Question: I finished the OpengGL program that I am asked to do but stuck in a simple issue and that is one of the windows is simply showing white screen. Based on quick search in StackOverFlow I found others (<URL> had the same issue but the answers didn't work for me.
Any help would be great.
Screenshot:

My main function:
'''
int main(int argc, char** argv)
{
glutInit(&argc, argv);
glutInitDisplayMode(GLUT_DOUBLE | GLUT_RGB | GLUT_DEPTH);
glutInitWindowSize(500, 500);
glutInitWindowPosition(0, 0);
window[0] = glutCreateWindow("First");
init();
glutDisplayFunc(display);
glutReshapeFunc(reshape);
glutIdleFunc(anim);
glutMouseFunc(mouse);
glutKeyboardFunc(keyboard);
glutSpecialFunc(specialkey);
glutInitWindowSize(500, 500);
glutInitWindowPosition(600, 10);
window[1] = glutCreateWindow("Second");
init();
glutDisplayFunc(display);
glutReshapeFunc(reshape);
glutIdleFunc(anim);
glutMouseFunc(mouse);
glutKeyboardFunc(keyboard);
glutSpecialFunc(specialkey);
glutMainLoop();
return 0;
}
'''
Complete source code:
'''
#include <GL/glut.h>
#include <stdlib.h>
#include <Windows.h>
#include <math.h>
#define PI 3.<PHONE>
static GLfloat lpos[] = { 0.0, 5.0, 4.0, 1.0 };
static GLfloat black[] = { 0.0, 0.0, 0.0, 1.0 };
static GLfloat white[] = { 1.0, 1.0, 1.0, 1.0 };
static GLfloat red[] = { 1.0, 0.0, 0.0, 1.0 };
static GLfloat green[] = { 0.0, 1.0, 0.0, 1.0 };
static GLfloat blue[] = { 0.0, 0.0, 1.0, 1.0 };
static GLfloat yellow[] = { 1.0, 1.0, 0.0, 1.0 };
static GLfloat magenta[] = { 1.0, 0.0, 1.0, 1.0 };
static GLfloat cyan[] = { 0.0, 1.0, 1.0, 1.0 };
static GLfloat lightgreen[] = { 0.5, 1.0, 0.5, 1.0 };
static float alpha = 0.0;
static float beta = PI / 6.0;
static float zoom = 25.0;
static bool lightSource = true;
float numberOfTriangles = 1;
static GLdouble cpos[3];
static double fenceHeight = -0.5;
static int angle = 0;
static int angle__IN_RANGE = 0.0;
static double radian__IN_RANGE = 0.0;
static int arrayOfAnglesInRange[181];
static int id = 0;
static int speed = 0;
static int signal = 1;
static GLint window[2];
void init(void)
{
glClearColor(0.0, 0.0, 0.0, 0.0);
glEnable(GL_DEPTH_TEST);
glShadeModel(GL_SMOOTH);
/* since back "face" appears in wireframe mode */
glPolygonMode(GL_FRONT_AND_BACK, GL_FILL);
glLightModeli(GL_LIGHT_MODEL_TWO_SIDE, GL_TRUE);
glEnable(GL_LIGHTING);
glEnable(GL_LIGHT0);
}
void writemessage()
{
}
void processAngle(){
angle__IN_RANGE = arrayOfAnglesInRange[abs(angle) % 181];
}
void setRadian_IN_RANGE(){
radian__IN_RANGE = ((float)angle__IN_RANGE / 180) * PI;
}
void fillArray(){
int j = -45;
for (int i = 0; i < 181; i++)
{
if (i < 90)
arrayOfAnglesInRange[i] = j++;
else
arrayOfAnglesInRange[i] = j--;
}
//for (int i = 0; i < 182; i++)
//{
// printf("%d
", arrayOfAnglesInRange[i]);
//}
}
void keepTrackOfID(){
int tempAngle = angle;
//if (id % 4 == 0)
// angle += 0;
//else if (id % 4 == 1)
// angle += 60;
//else if (id % 4 == 2)
// angle += 120;
//else if (id % 4 == 3)
// angle += 180;
//if (id % 4 == 0)
// angle += 0;
//else if (id % 4 == 1)
// angle += 45;
//else if (id % 4 == 2)
// angle += 90;
//else if (id % 4 == 3)
//angle += 135;
if (id % 4 == 0)
angle += 0;
else if (id % 4 == 1)
angle += 30;
else if (id % 4 == 2)
angle += 60;
else if (id % 4 == 3)
angle += 90;
processAngle();
setRadian_IN_RANGE();
angle = tempAngle;
}
void reshape(int w, int h)
{
glViewport(0, 0, (GLsizei)w, (GLsizei)h);
glMatrixMode(GL_PROJECTION);
glLoadIdentity();
gluPerspective(45.0, (GLfloat)w / (GLfloat)h, 0.01, 50.0);
glMatrixMode(GL_MODELVIEW);
}
void DrawSticksArroundYard(){
glMaterialfv(GL_FRONT, GL_AMBIENT_AND_DIFFUSE, red);
glMaterialfv(GL_BACK, GL_AMBIENT_AND_DIFFUSE, black);
GLUquadricObj *quadObj;
// Right-Line
glPushMatrix();
glTranslatef(6.8, 1.0 + fenceHeight, -7.0);
quadObj = gluNewQuadric();
gluCylinder(quadObj, 0.1, 0.1, 14.0, 10, 10);
glPopMatrix();
// Left-Line
glPushMatrix();
glTranslatef(-6.8, 1.0 + fenceHeight, -7.0);
quadObj = gluNewQuadric();
gluCylinder(quadObj, 0.1, 0.1, 14.0, 10, 10);
glPopMatrix();
// Back-Line
glPushMatrix();
glTranslatef(-6.8, 1.0 + fenceHeight, -7.0);
glRotatef(90, 0, 1, 0);
quadObj = gluNewQuadric();
gluCylinder(quadObj, 0.1, 0.1, 13.7, 10, 10);
glRotatef(-90, 0, 1, 0);
glPopMatrix();
// Front-Line
glPushMatrix();
glTranslatef(6.8, 1.0 + fenceHeight, 7.0);
glRotatef(-90, 0, 1, 0);
quadObj = gluNewQuadric();
gluCylinder(quadObj, 0.1, 0.1, 13.7, 10, 10);
glRotatef(90, 0, 1, 0);
glPopMatrix();
// Pin-Front-Right
glPushMatrix();
glTranslatef(6.8, 0, 7.0);
glRotatef(-90, 1, 0, 0);
quadObj = gluNewQuadric();
gluCylinder(quadObj, 0.2, 0.1, 1.3 + fenceHeight, 10, 10);
glRotatef(90, 1, 0, 0);
glPopMatrix();
// Pin-Front-Left
glPushMatrix();
glTranslatef(-6.8, 0, 7.0);
glRotatef(-90, 1, 0, 0);
quadObj = gluNewQuadric();
gluCylinder(quadObj, 0.2, 0.1, 1.3 + fenceHeight, 10, 10);
glRotatef(90, 1, 0, 0);
glPopMatrix();
// Pin-Back-Left
glPushMatrix();
glTranslatef(-6.8, 0, -7.0);
glRotatef(-90, 1, 0, 0);
quadObj = gluNewQuadric();
gluCylinder(quadObj, 0.2, 0.1, 1.3 + fenceHeight, 10, 10);
glRotatef(90, 1, 0, 0);
glPopMatrix();
// Pin-Back-Right
glPushMatrix();
glTranslatef(6.8, 0, -7.0);
glRotatef(-90, 1, 0, 0);
quadObj = gluNewQuadric();
gluCylinder(quadObj, 0.2, 0.1, 1.3 + fenceHeight, 10, 10);
glRotatef(90, 1, 0, 0);
glPopMatrix();
// Pin-Back-Center
glPushMatrix();
glTranslatef(0, 0, -7.0);
glRotatef(-90, 1, 0, 0);
quadObj = gluNewQuadric();
gluCylinder(quadObj, 0.2, 0.1, 1.3 + fenceHeight, 10, 10);
glRotatef(90, 1, 0, 0);
glPopMatrix();
// Pin-Front-Center
glPushMatrix();
glTranslatef(0, 0, 7.0);
glRotatef(-90, 1, 0, 0);
quadObj = gluNewQuadric();
gluCylinder(quadObj, 0.2, 0.1, 1.3 + fenceHeight, 10, 10);
glRotatef(90, 1, 0, 0);
glPopMatrix();
// Pin-Right-Center
glPushMatrix();
glTranslatef(6.8, 0, 0);
glRotatef(-90, 1, 0, 0);
quadObj = gluNewQuadric();
gluCylinder(quadObj, 0.2, 0.1, 1.3 + fenceHeight, 10, 10);
glRotatef(90, 1, 0, 0);
glPopMatrix();
// Pin-Left-Center
glPushMatrix();
glTranslatef(-6.8, 0, 0);
glRotatef(-90, 1, 0, 0);
quadObj = gluNewQuadric();
gluCylinder(quadObj, 0.2, 0.1, 1.3 + fenceHeight, 10, 10);
glRotatef(90, 1, 0, 0);
glPopMatrix();
}
void DrawYardFloor(){
glMaterialfv(GL_FRONT, GL_AMBIENT_AND_DIFFUSE, lightgreen);
glMaterialfv(GL_BACK, GL_AMBIENT_AND_DIFFUSE, lightgreen);
glBegin(GL_POLYGON);
glNormal3f(0, 1, 0);
glVertex3f(-7.3, -0.005, -7.3);
glVertex3f(-7.3, -0.005, 7.3);
glVertex3f(7.3, -0.005, 7.3);
glVertex3f(7.3, -0.005, -7.3);
glEnd();
}
void DrawCenterPin(){
glRotatef(-90, 1, 0, 0);
GLUquadricObj *quadObj = gluNewQuadric();
gluCylinder(quadObj, 0.2, 0.2, 7, 10, 10);
glRotatef(90, 1, 0, 0);
}
void DrawBase(){
glRotatef(-90, 1, 0, 0);
GLUquadricObj *quadObj = gluNewQuadric();
gluCylinder(quadObj, 0.5, 0.1, 2, 10, 10);
glRotatef(90, 1, 0, 0);
}
void DrawTop(){
glPushMatrix();
glTranslatef(0, 7, 0);
glRotatef(-90, 1, 0, 0);
GLUquadricObj *quadObj = gluNewQuadric();
gluCylinder(quadObj, 0.2, 0.0, 0.5, 10, 10);
glRotatef(90, 1, 0, 0);
glPopMatrix();
}
void DrawHorizontalStick(){
glLineWidth(15);
glColor3f(1.0, 0.0, 0.0);
glBegin(GL_LINES);
glVertex3f(0.0, 7.0, 0.0);
glVertex3f(4.0 * cos(radian__IN_RANGE), 7.0 + 3.0 * sin(radian__IN_RANGE), 0.0);
glEnd();
}
void DrawVerticalStick(){
glLineWidth(5);
glColor3f(1.0, 0.0, 0.0);
glBegin(GL_LINES);
glVertex3f(4.0 * cos(radian__IN_RANGE), 7.0 + 3.0 * sin(radian__IN_RANGE), 0.0);
glVertex3f(4.0 * cos(radian__IN_RANGE), 7.0 + 3.0 * sin(radian__IN_RANGE) - 1, 0.0);
glEnd();
}
void DrawCabin(){
// Back
glNormal3f(0.0, 0.0, -1.0);
glBegin(GL_POLYGON);
glVertex3f(0, 0, -1);
glVertex3f(0, 1, -1);
glVertex3f(2, 1, -1);
glVertex3f(2, 0, -1);
glEnd();
glNormal3f(0.0, 0.0, -1.0);
glBegin(GL_POLYGON);
glVertex3f(0, 1.7, -1);
glVertex3f(0, 2, -1);
glVertex3f(2, 2, -1);
glVertex3f(2, 1.7, -1);
glEnd();
glNormal3f(0.0, 0.0, -1.0);
glBegin(GL_POLYGON);
glVertex3f(0, 1, -1);
glVertex3f(0, 1.7, -1);
glVertex3f(0.2, 1.7, -1);
glVertex3f(0.2, 1, -1);
glEnd();
glNormal3f(0.0, 0.0, -1.0);
glBegin(GL_POLYGON);
glVertex3f(1.8, 1, -1);
glVertex3f(1.8, 1.7, -1);
glVertex3f(2, 1.7, -1);
glVertex3f(2, 1, -1);
glEnd();
// Front
glNormal3f(0.0, 0.0, 1.0);
glBegin(GL_POLYGON);
glVertex3f(2, 0, 1);
glVertex3f(2, 1, 1);
glVertex3f(0, 1, 1);
glVertex3f(0, 0, 1);
glEnd();
glNormal3f(0.0, 0.0, 1.0);
glBegin(GL_POLYGON);
glVertex3f(2, 1.7, 1);
glVertex3f(2, 2, 1);
glVertex3f(0, 2, 1);
glVertex3f(0, 1.7, 1);
glEnd();
glNormal3f(0.0, 0.0, 1.0);
glBegin(GL_POLYGON);
glVertex3f(0.2, 1, 1);
glVertex3f(0.2, 1.7, 1);
glVertex3f(0, 1.7, 1);
glVertex3f(0, 1, 1);
glEnd();
glNormal3f(0.0, 0.0, 1.0);
glBegin(GL_POLYGON);
glVertex3f(2, 1, 1);
glVertex3f(2, 1.7, 1);
glVertex3f(1.8, 1.7, 1);
glVertex3f(1.8, 1, 1);
glEnd();
// Floor
glNormal3f(0.0, -1.0, 0.0);
glBegin(GL_POLYGON);
glVertex3f(2, 0, -1);
glVertex3f(2, 0, 1);
glVertex3f(0, 0, 1);
glVertex3f(0, 0, -1);
glEnd();
// Top
glNormal3f(0.0, 1.0, 0.0);
glBegin(GL_POLYGON);
glVertex3f(2, 2, 1);
glVertex3f(2, 2, -1);
glVertex3f(0, 2, -1);
glVertex3f(0, 2, 1);
glEnd();
// Right
glNormal3f(1.0, 0.0, 0.0);
glBegin(GL_POLYGON);
glVertex3f(2, 0, -1);
glVertex3f(2, 1, -1);
glVertex3f(2, 1, 1);
glVertex3f(2, 0, 1);
glEnd();
glNormal3f(1.0, 0.0, 0.0);
glBegin(GL_POLYGON);
glVertex3f(2, 1.7, -1);
glVertex3f(2, 2, -1);
glVertex3f(2, 2, 1);
glVertex3f(2, 1.7, 1);
glEnd();
glNormal3f(1.0, 0.0, 0.0);
glBegin(GL_POLYGON);
glVertex3f(2, 1, -1);
glVertex3f(2, 1.7, -1);
glVertex3f(2, 1.7, -0.8);
glVertex3f(2, 1, -0.8);
glEnd();
glNormal3f(1.0, 0.0, 0.0);
glBegin(GL_POLYGON);
glVertex3f(2, 1, 0.8);
glVertex3f(2, 1.7, 0.8);
glVertex3f(2, 1.7, 1);
glVertex3f(2, 1, 1);
glEnd();
// Left
glNormal3f(-1.0, 0.0, 0.0);
glBegin(GL_POLYGON);
glVertex3f(0, 0, -1);
glVertex3f(0, 0, 1);
glVertex3f(0, 1, 1);
glVertex3f(0, 1, -1);
glEnd();
glNormal3f(-1.0, 0.0, 0.0);
glBegin(GL_POLYGON);
glVertex3f(0, 1.7, -1);
glVertex3f(0, 1.7, 1);
glVertex3f(0, 2, 1);
glVertex3f(0, 2, -1);
glEnd();
glNormal3f(-1.0, 0.0, 0.0);
glBegin(GL_POLYGON);
glVertex3f(0, 1, -1);
glVertex3f(0, 1, -0.8);
glVertex3f(0, 1.7, -0.8);
glVertex3f(0, 1.7, -1);
glEnd();
glNormal3f(-1.0, 0.0, 0.0);
glBegin(GL_POLYGON);
glVertex3f(0, 1, 0.8);
glVertex3f(0, 1, 1);
glVertex3f(0, 1.7, 1);
glVertex3f(0, 1.7, 0.8);
glEnd();
}
void darwCabin__FINAL(){
glPushMatrix();
glTranslatef(4.0 * cos(radian__IN_RANGE), 7.0 + 3.0 * sin(radian__IN_RANGE) - 3, 0.0);
glRotatef(angle, 0, 1, 0);
glPushMatrix();
glTranslatef(-1, 0, 0);
DrawCabin();
glPopMatrix();
glRotatef(-angle, 0, 1, 0);
glPopMatrix();
}
void display(void)
{
for (int i = 0; i < 2; i++) {
glutSetWindow(window[i]); // set the current window to window[i]
glClear(GL_COLOR_BUFFER_BIT | GL_DEPTH_BUFFER_BIT);
glLoadIdentity();
glMaterialf(GL_FRONT_AND_BACK, GL_SHININESS, 64);
if (i == 0) {
gluLookAt(10, 10, 20, 0.0, 0.0, 0.0, 0.0, 1.0, 0.0);
}
else if (i == 1) {
cpos[0] = zoom * cos(beta) * sin(alpha);
cpos[1] = zoom * sin(beta);
cpos[2] = zoom * cos(beta) * cos(alpha);
gluLookAt(cpos[0], cpos[1], cpos[2], 0.0, 0.0, 0.0, 0.0, 1.0, 0.0);
}
}
if (lightSource == true){
glLightfv(GL_LIGHT0, GL_POSITION, lpos);
glMaterialfv(GL_FRONT, GL_EMISSION, white);
glPushMatrix();
glTranslatef(lpos[0], lpos[1], lpos[2]);
glutSolidSphere(0.1, 10, 8);
glPopMatrix();
glMaterialfv(GL_FRONT, GL_EMISSION, black);
}
DrawYardFloor();
DrawSticksArroundYard();
DrawCenterPin();
DrawBase();
DrawTop();
glRotatef(angle, 0, 1, 0);
for (int i = 0; i < 4; i++){
glMaterialfv(GL_FRONT, GL_SPECULAR, white);
glMaterialf(GL_FRONT, GL_SHININESS, 64);
if (id % 4 == 0)
{
glMaterialfv(GL_FRONT, GL_AMBIENT_AND_DIFFUSE, green);
glMaterialfv(GL_BACK, GL_AMBIENT_AND_DIFFUSE, black);
}
else if (id % 4 == 1)
{
glMaterialfv(GL_FRONT, GL_AMBIENT_AND_DIFFUSE, blue);
glMaterialfv(GL_BACK, GL_AMBIENT_AND_DIFFUSE, black);
}
else if (id % 4 == 2)
{
glMaterialfv(GL_FRONT, GL_AMBIENT_AND_DIFFUSE, white);
glMaterialfv(GL_BACK, GL_AMBIENT_AND_DIFFUSE, black);
}
else if (id % 4 == 3)
{
glMaterialfv(GL_FRONT, GL_AMBIENT_AND_DIFFUSE, cyan);
glMaterialfv(GL_BACK, GL_AMBIENT_AND_DIFFUSE, black);
}
glPushMatrix();
glRotatef(i * 360 / 4, 0, 1, 0);
keepTrackOfID();
DrawHorizontalStick();
DrawVerticalStick();
darwCabin__FINAL();
id++;
glPopMatrix();
}
glRotatef(-angle, 0, 1, 0);
glFlush();
glutSwapBuffers();
}
void keyboard(unsigned char key, int x, int y)
{
static int polygonmode[2];
switch (key) {
case 27:
exit(0);
break;
case 'x':
if (lightSource == true)
lpos[0] = lpos[0] + 0.2;
glutPostRedisplay();
break;
case 'X':
if (lightSource == true)
lpos[0] = lpos[0] - 0.2;
glutPostRedisplay();
break;
case 'y':
if (lightSource == true)
lpos[1] = lpos[1] + 0.2;
glutPostRedisplay();
break;
case 'Y':
if (lightSource == true)
lpos[1] = lpos[1] - 0.2;
glutPostRedisplay();
break;
case 'z':
if (lightSource == true)
lpos[2] = lpos[2] + 0.2;
glutPostRedisplay();
break;
case 'Z':
if (lightSource == true)
lpos[2] = lpos[2] - 0.2;
glutPostRedisplay();
break;
case '+':
if (zoom != 1.5)zoom = zoom - 0.5;
glutPostRedisplay();
break;
case '-':
if (zoom != 30)zoom = zoom + 0.5;
glutPostRedisplay();
break;
case '0':
if (lightSource == true){
glDisable(GL_LIGHT0);
lightSource = false;
}
else{
glEnable(GL_LIGHT0);
lightSource = true;
}
glutPostRedisplay();
break;
case 'e':
if (fenceHeight < 2)
fenceHeight += 0.5;
glutPostRedisplay();
break;
case 'd':
if (fenceHeight > -0.5)
fenceHeight -= 0.5;
glutPostRedisplay();
break;
case 'w':
glGetIntegerv(GL_POLYGON_MODE, polygonmode);
if (polygonmode[0] == GL_FILL)
glPolygonMode(GL_FRONT_AND_BACK, GL_LINE);
else glPolygonMode(GL_FRONT_AND_BACK, GL_FILL);
glutPostRedisplay();
break;
case 'n':
angle++;
processAngle();
setRadian_IN_RANGE();
glutPostRedisplay();
break;
case 'm':
angle--;
processAngle();
setRadian_IN_RANGE();
glutPostRedisplay();
break;
default:
break;
}
}
void mouse(int button, int state, int x, int y)
{
switch (button) {
case GLUT_LEFT_BUTTON:
signal = 0;
if (speed <= 15)
speed++;
break;
case GLUT_MIDDLE_BUTTON:
case GLUT_RIGHT_BUTTON:
signal = 1;
if (speed >= 1)
speed--;
break;
default:
break;
}
}
void specialkey(GLint key, int x, int y)
{
switch (key) {
case GLUT_KEY_RIGHT:
alpha = alpha + PI / 180;
if (alpha > 2 * PI) alpha = alpha - 2 * PI;
glutPostRedisplay();
break;
case GLUT_KEY_LEFT:
alpha = alpha - PI / 180;
if (alpha < 0) alpha = alpha + 2 * PI;
glutPostRedisplay();
break;
case GLUT_KEY_UP:
if (beta < 0.45*PI) beta = beta + PI / 180;
glutPostRedisplay();
break;
case GLUT_KEY_DOWN:
if (beta > -0.05*PI) beta = beta - PI / 180;
glutPostRedisplay();
break;
default:
break;
}
}
void anim(){
if (signal == 0){
angle++;
glutPostRedisplay();
Sleep((int)(100 / speed));
}
else if (signal == 1){
if (speed != 0){
angle++;
glutPostRedisplay();
Sleep((int)(100 / speed));
}
}
}
int main(int argc, char** argv)
{
writemessage();
fillArray();
processAngle();
setRadian_IN_RANGE();
glutInit(&argc, argv);
glutInitDisplayMode(GLUT_DOUBLE | GLUT_RGB | GLUT_DEPTH);
glutInitWindowSize(500, 500);
glutInitWindowPosition(0, 0);
window[0] = glutCreateWindow("First");
init();
glutDisplayFunc(display);
glutReshapeFunc(reshape);
glutIdleFunc(anim);
glutMouseFunc(mouse);
glutKeyboardFunc(keyboard);
glutSpecialFunc(specialkey);
glutInitWindowSize(500, 500);
glutInitWindowPosition(600, 10);
window[1] = glutCreateWindow("Second");
init();
glutDisplayFunc(display);
glutReshapeFunc(reshape);
glutIdleFunc(anim);
glutMouseFunc(mouse);
glutKeyboardFunc(keyboard);
glutSpecialFunc(specialkey);
glutMainLoop();
return 0;
}
'''
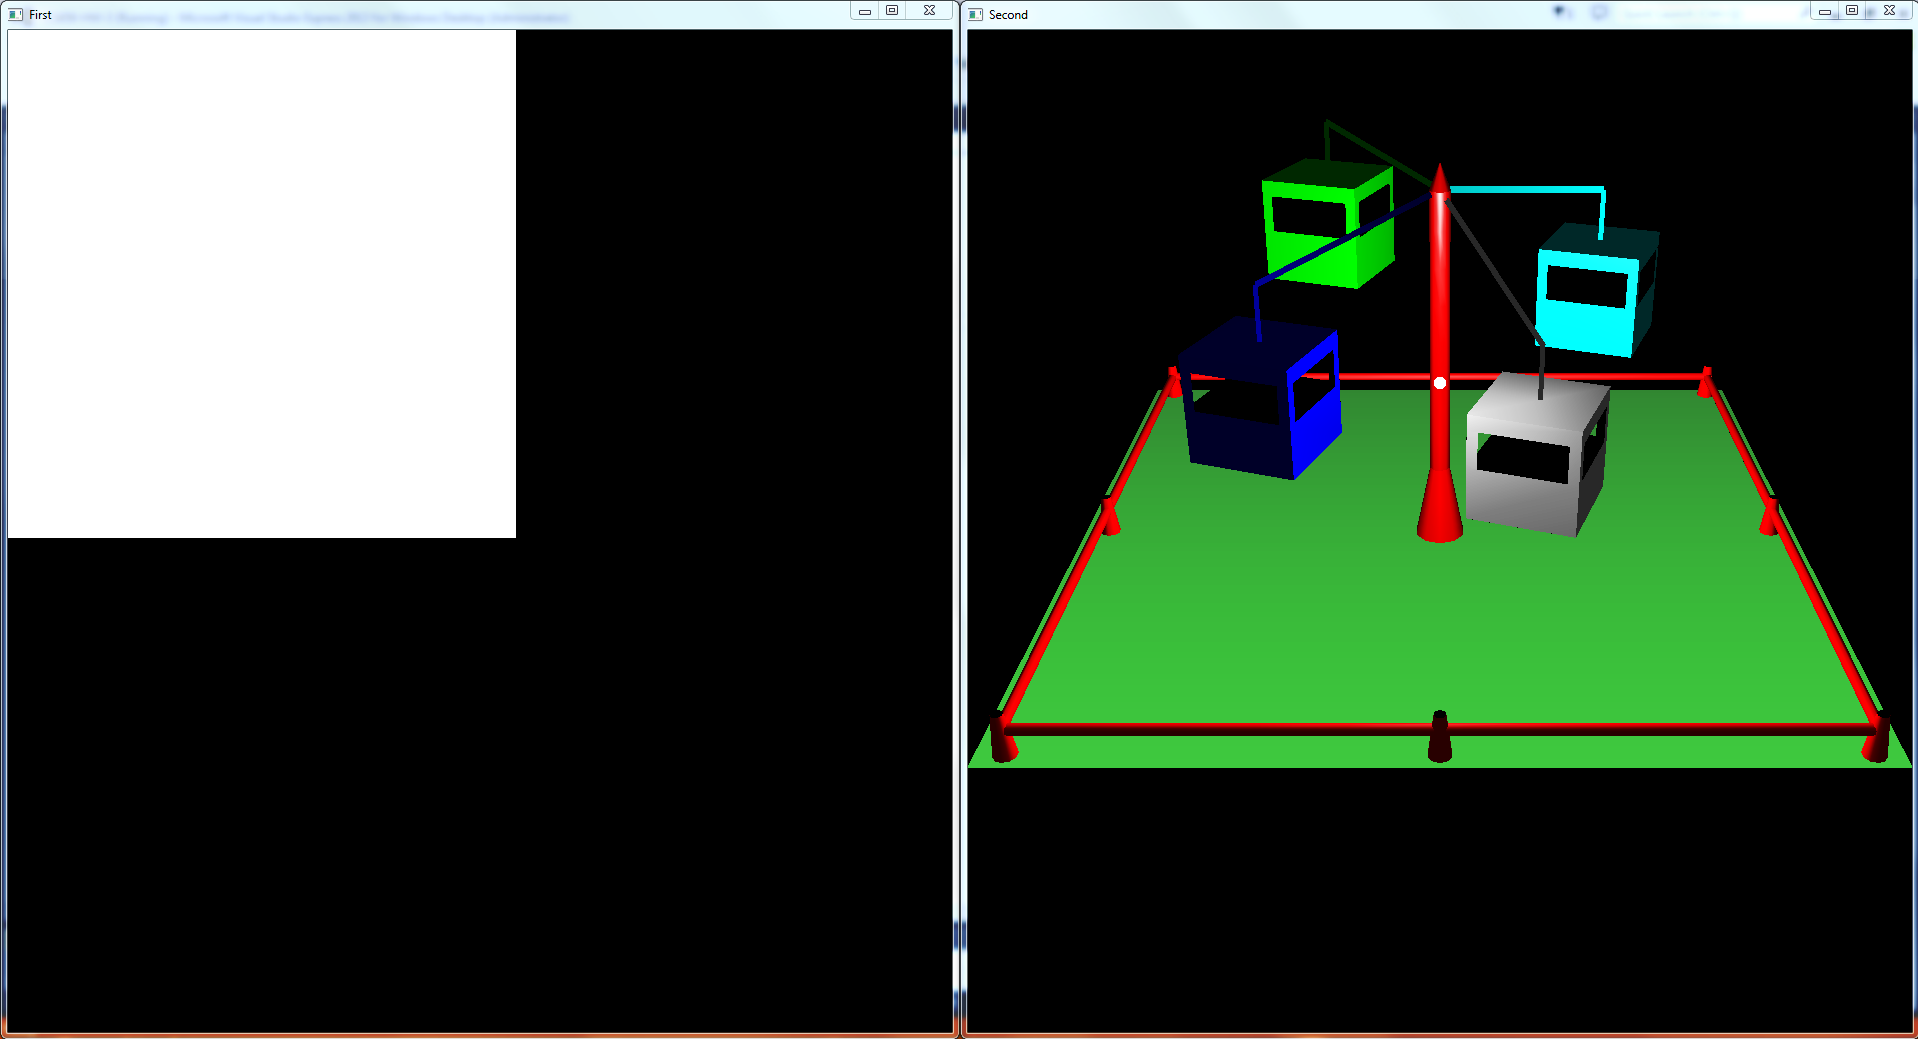
Answer: I am not entirely sure what you are trying to accomplish here, but I think you want to draw the same scene from different angles in each of your windows.
### If that is the case, then you need to modify your code this way:
'''
void display(void)
{
for (int i = 0; i < 2; i++) {
glutSetWindow(window[i]); // set the current window to window[i]
glClear(GL_COLOR_BUFFER_BIT | GL_DEPTH_BUFFER_BIT);
glLoadIdentity();
glMaterialf(GL_FRONT_AND_BACK, GL_SHININESS, 64);
if (i == 0) {
gluLookAt(10, 10, 20, 0.0, 0.0, 0.0, 0.0, 1.0, 0.0);
}
else if (i == 1) {
cpos[0] = zoom * cos(beta) * sin(alpha);
cpos[1] = zoom * sin(beta);
cpos[2] = zoom * cos(beta) * cos(alpha);
gluLookAt(cpos[0], cpos[1], cpos[2], 0.0, 0.0, 0.0, 0.0, 1.0, 0.0);
}
if (lightSource == true){
glLightfv(GL_LIGHT0, GL_POSITION, lpos);
glMaterialfv(GL_FRONT, GL_EMISSION, white);
glPushMatrix();
glTranslatef(lpos[0], lpos[1], lpos[2]);
glutSolidSphere(0.1, 10, 8);
glPopMatrix();
glMaterialfv(GL_FRONT, GL_EMISSION, black);
}
DrawYardFloor();
DrawSticksArroundYard();
DrawCenterPin();
DrawBase();
DrawTop();
glRotatef(angle, 0, 1, 0);
for (int j = 0; j < 4; j++){
glMaterialfv(GL_FRONT, GL_SPECULAR, white);
glMaterialf(GL_FRONT, GL_SHININESS, 64);
if (id % 4 == 0)
{
glMaterialfv(GL_FRONT, GL_AMBIENT_AND_DIFFUSE, green);
glMaterialfv(GL_BACK, GL_AMBIENT_AND_DIFFUSE, black);
}
else if (id % 4 == 1)
{
glMaterialfv(GL_FRONT, GL_AMBIENT_AND_DIFFUSE, blue);
glMaterialfv(GL_BACK, GL_AMBIENT_AND_DIFFUSE, black);
}
else if (id % 4 == 2)
{
glMaterialfv(GL_FRONT, GL_AMBIENT_AND_DIFFUSE, white);
glMaterialfv(GL_BACK, GL_AMBIENT_AND_DIFFUSE, black);
}
else if (id % 4 == 3)
{
glMaterialfv(GL_FRONT, GL_AMBIENT_AND_DIFFUSE, cyan);
glMaterialfv(GL_BACK, GL_AMBIENT_AND_DIFFUSE, black);
}
glPushMatrix();
glRotatef(j * 360 / 4, 0, 1, 0);
keepTrackOfID();
DrawHorizontalStick();
DrawVerticalStick();
darwCabin__FINAL();
id++;
glPopMatrix();
}
glRotatef(-angle, 0, 1, 0);
glFlush();
glutSwapBuffers();
}
}
'''
This will draw your scene two times, once for each window.